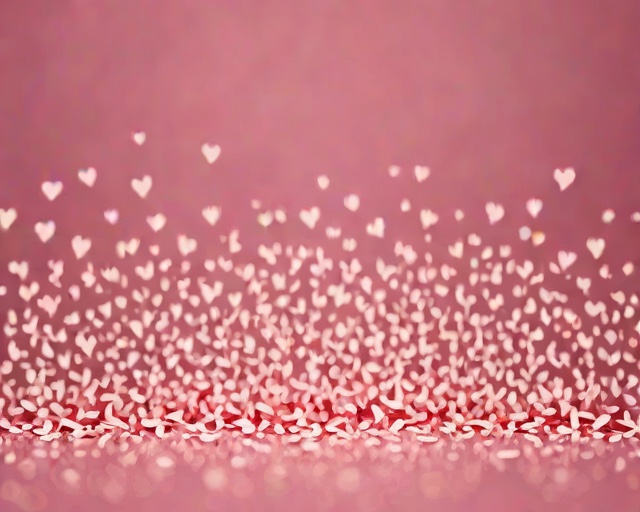
Category: Anniversary